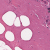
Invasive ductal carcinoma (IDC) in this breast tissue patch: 0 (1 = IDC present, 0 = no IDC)